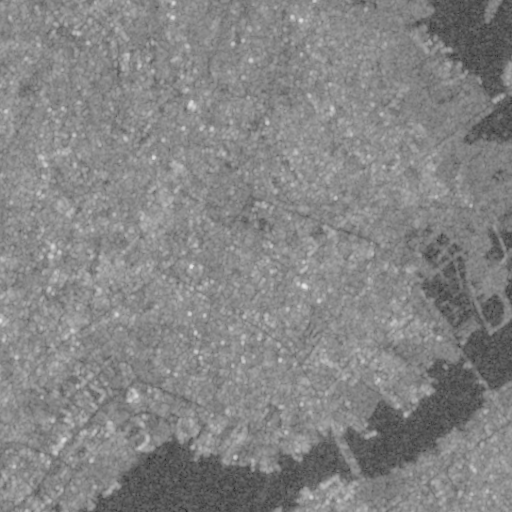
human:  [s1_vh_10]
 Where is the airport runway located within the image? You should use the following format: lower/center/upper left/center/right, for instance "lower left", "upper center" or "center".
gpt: The airport runway is located in the lower right of the image.
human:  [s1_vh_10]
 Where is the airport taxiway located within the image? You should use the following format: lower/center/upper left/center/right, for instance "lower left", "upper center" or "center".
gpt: The airport taxiway is located in the lower right of the image.
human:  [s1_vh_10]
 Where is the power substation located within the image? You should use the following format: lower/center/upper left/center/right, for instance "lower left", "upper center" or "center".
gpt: The power substation is located in the lower right of the image.
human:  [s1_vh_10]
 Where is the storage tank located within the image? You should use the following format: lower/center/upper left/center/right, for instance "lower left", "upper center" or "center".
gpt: The storage tank is located in the lower right of the image.
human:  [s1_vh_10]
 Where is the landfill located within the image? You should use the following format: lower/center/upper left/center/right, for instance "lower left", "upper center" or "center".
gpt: There is no landfill in the image.

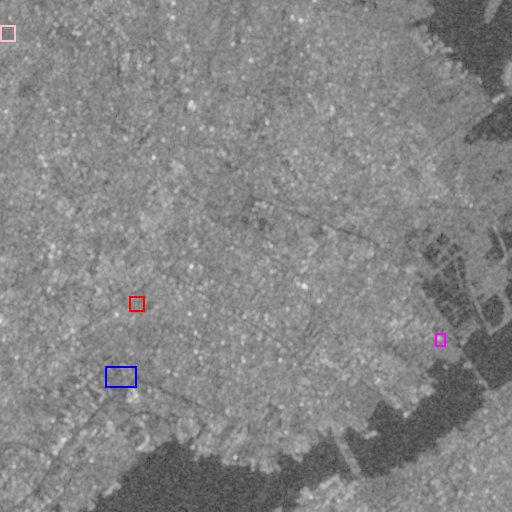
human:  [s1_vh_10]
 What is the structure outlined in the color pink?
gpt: The structure outlined in pink is a crop field.
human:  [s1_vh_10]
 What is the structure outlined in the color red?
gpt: The structure outlined in red is a park.
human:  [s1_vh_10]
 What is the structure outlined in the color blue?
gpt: The structure outlined in blue is a parking lot.
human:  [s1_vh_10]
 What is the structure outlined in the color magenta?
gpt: The structure outlined in magenta is a power substation.
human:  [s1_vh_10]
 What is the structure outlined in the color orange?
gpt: There is no orange outline.